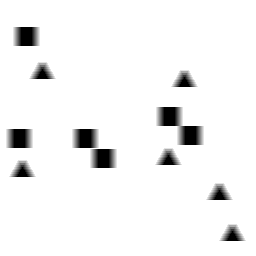
Squares: 6
Triangles: 6
Stars: 0
Total shapes: 12